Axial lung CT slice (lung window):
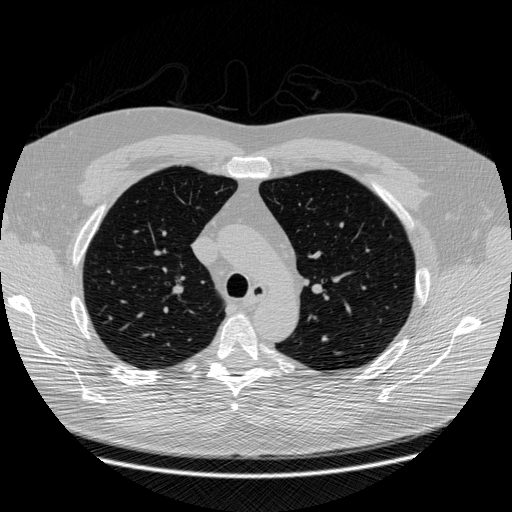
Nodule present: no